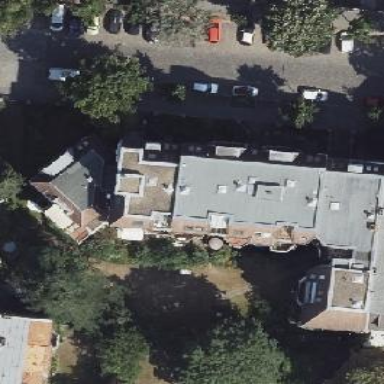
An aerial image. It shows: Apartment building with quadruple saltbox roof shape.